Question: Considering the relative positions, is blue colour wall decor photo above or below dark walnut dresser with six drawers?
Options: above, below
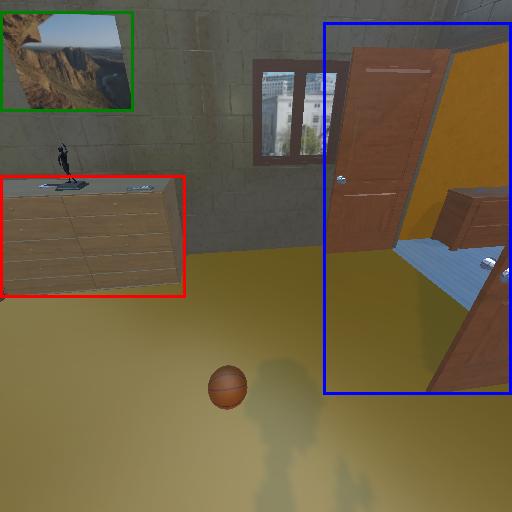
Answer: above